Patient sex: F
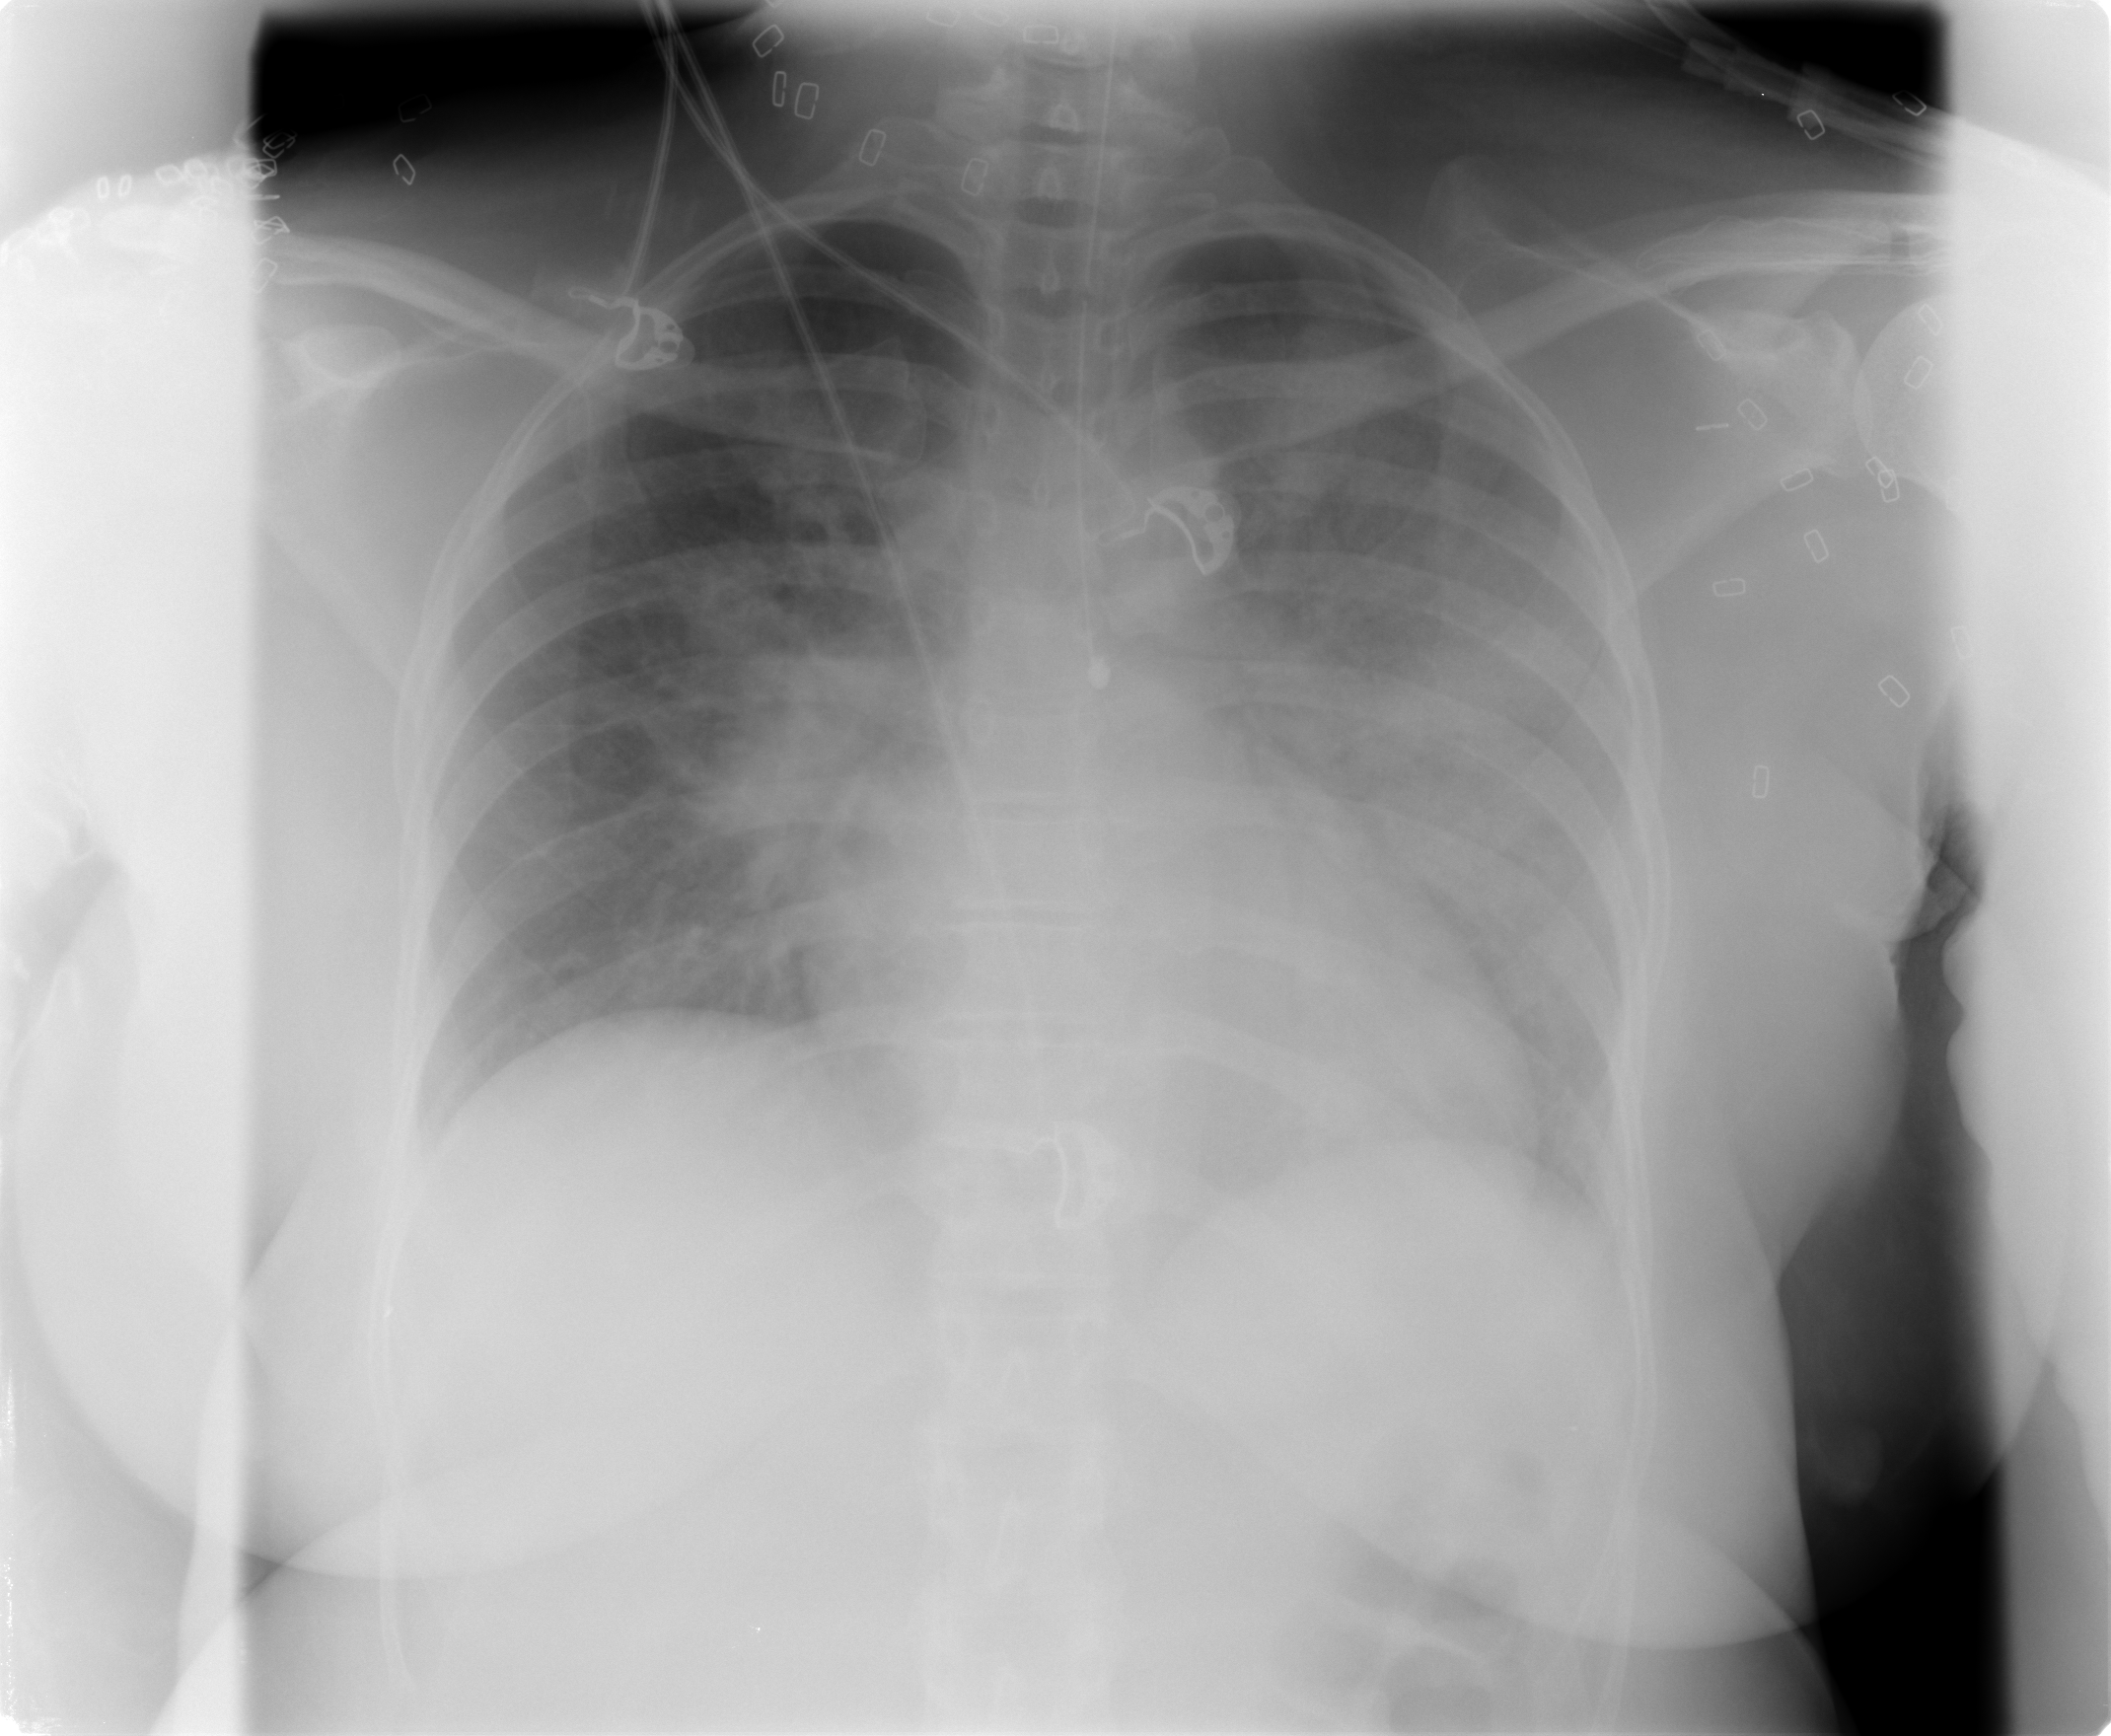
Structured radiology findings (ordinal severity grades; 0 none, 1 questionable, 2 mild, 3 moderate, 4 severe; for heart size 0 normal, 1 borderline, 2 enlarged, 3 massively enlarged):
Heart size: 2
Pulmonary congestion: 3
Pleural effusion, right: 0
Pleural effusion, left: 0
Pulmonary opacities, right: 2
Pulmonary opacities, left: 3
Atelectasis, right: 0
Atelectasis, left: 2